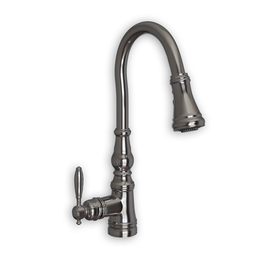
Label: appliances